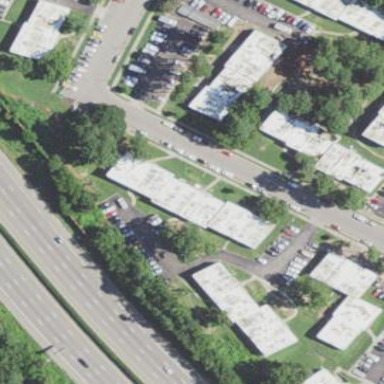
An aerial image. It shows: Residential building.